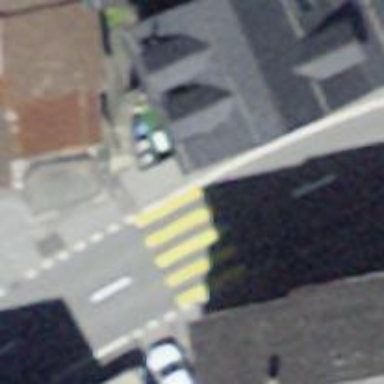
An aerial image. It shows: Marked road crossing.